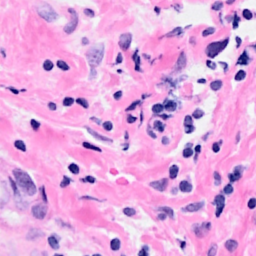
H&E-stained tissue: Breast